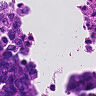
Metastatic tissue present: yes